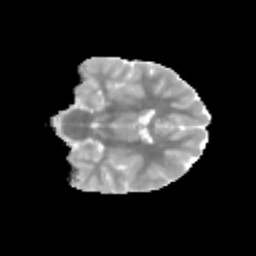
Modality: MD
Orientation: coronal
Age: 11
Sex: female
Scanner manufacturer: siemens
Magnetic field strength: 3 T
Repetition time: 3.8 s
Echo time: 0.07 s